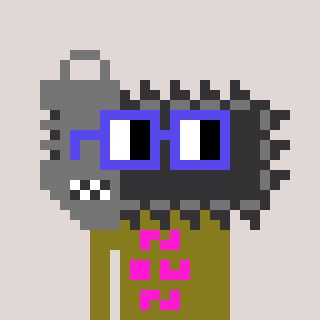
a pixel art character with square blue glasses, a chainsaw-shaped head and a gunk-colored body on a warm background